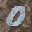
Label: 0